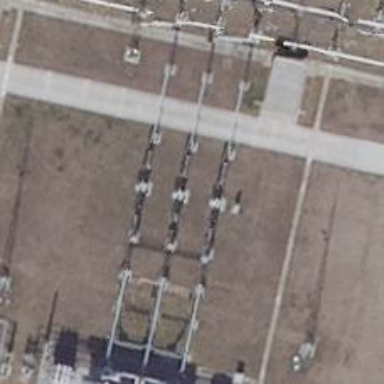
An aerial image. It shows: Outdoor switch with three cables connected.